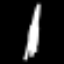
Label: line